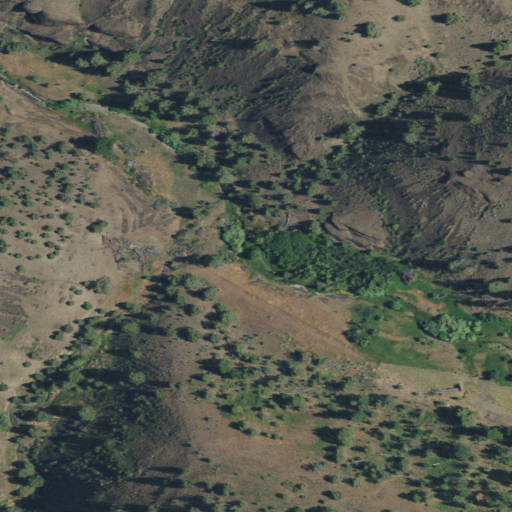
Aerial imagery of valley in Oregon named Glutton Falls Canyon containing shrub, grassland, evergreen forest, and woody wetlands